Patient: sex M, age 63
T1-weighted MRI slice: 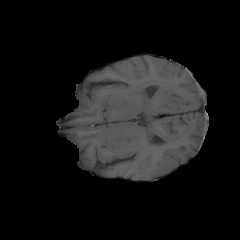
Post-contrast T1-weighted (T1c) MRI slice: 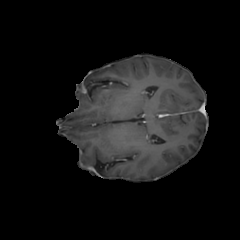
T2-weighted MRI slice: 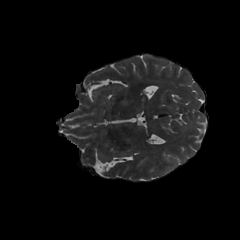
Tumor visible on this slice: no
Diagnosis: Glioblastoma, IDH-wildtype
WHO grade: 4